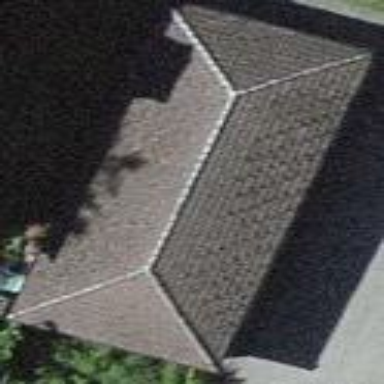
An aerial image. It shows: View of roof of building.